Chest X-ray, PA view. Patient: 30 years old, sex M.
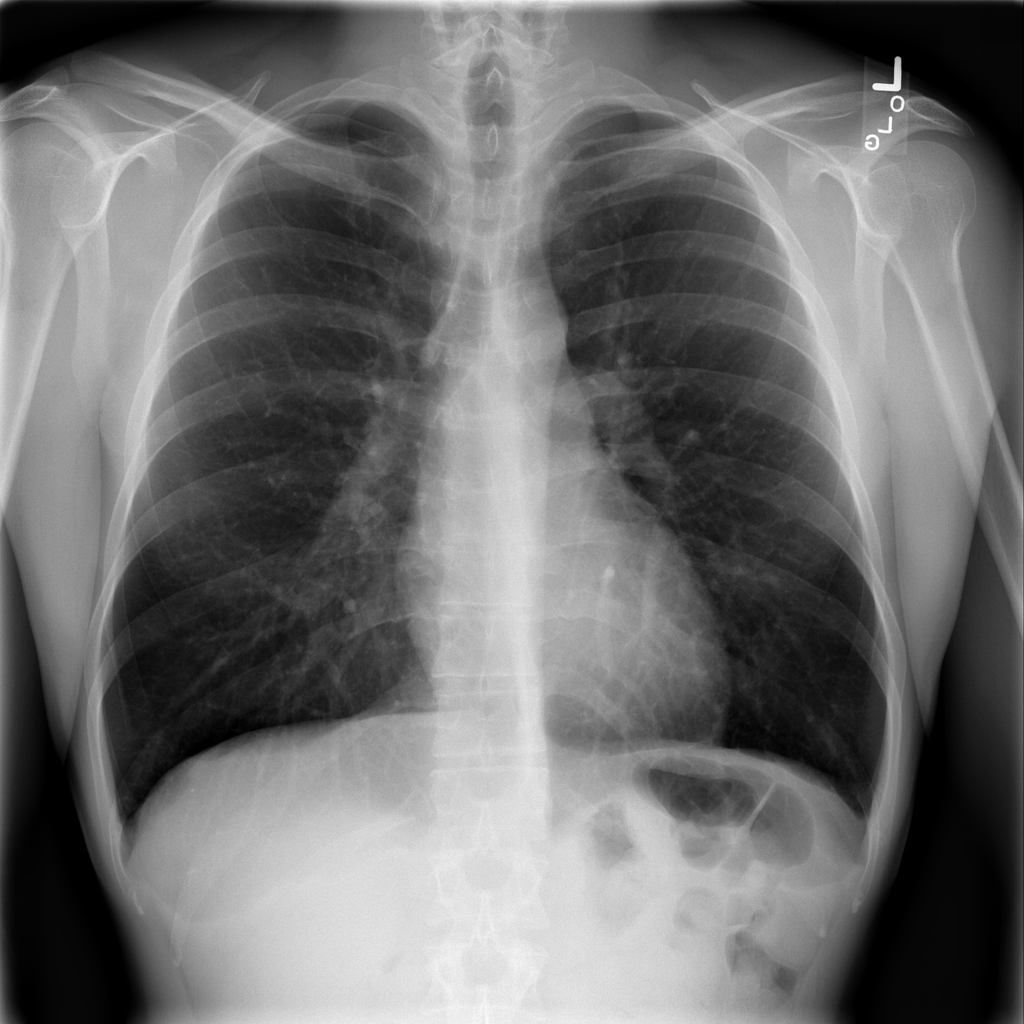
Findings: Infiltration